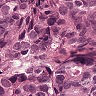
Metastatic tissue present: yes